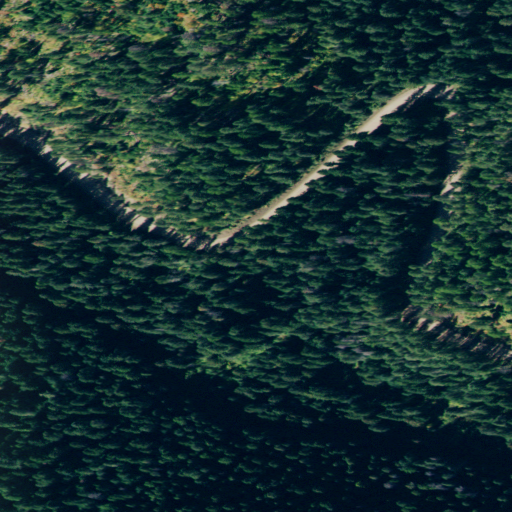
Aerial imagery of valley in Idaho named Trowel Gulch containing evergreen forest, open development, and low intensity development